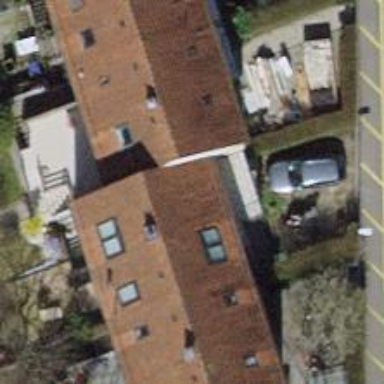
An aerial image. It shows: Semidetached house with tiled roof.